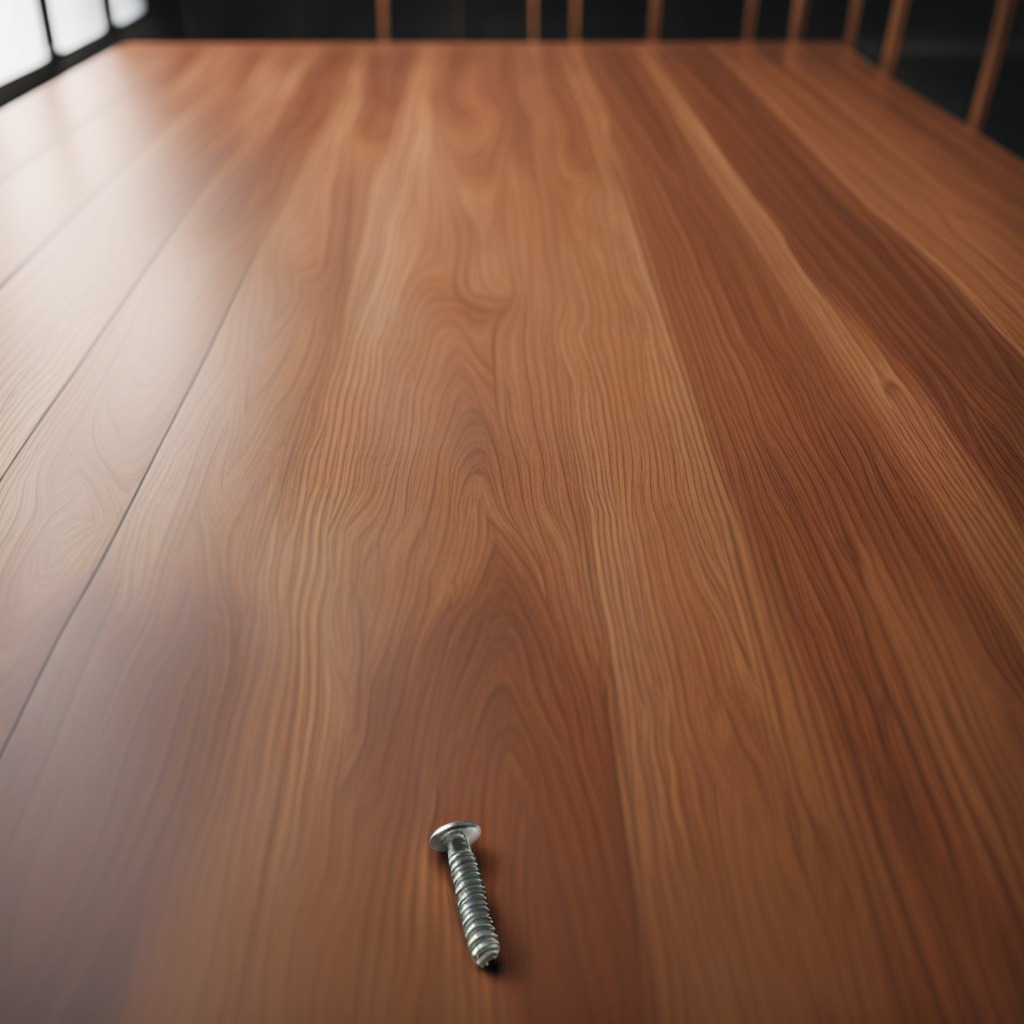
A metal screw is lying on a wooden table in a carpentry studio.